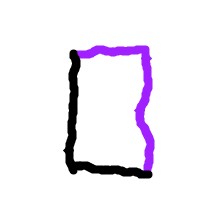
Shape: rectangle